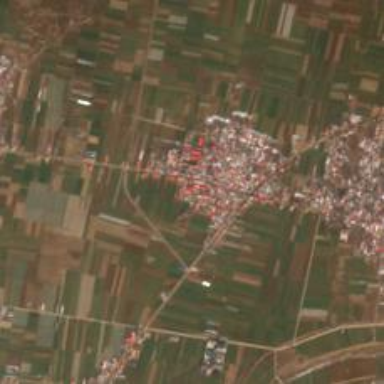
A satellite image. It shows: Township within town.